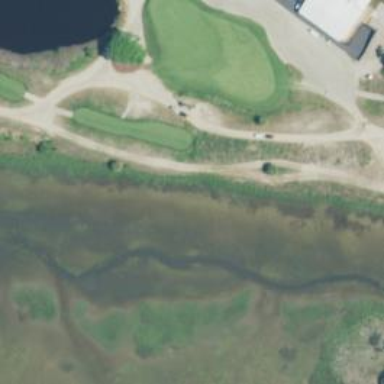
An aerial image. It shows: Pathway for golfing.